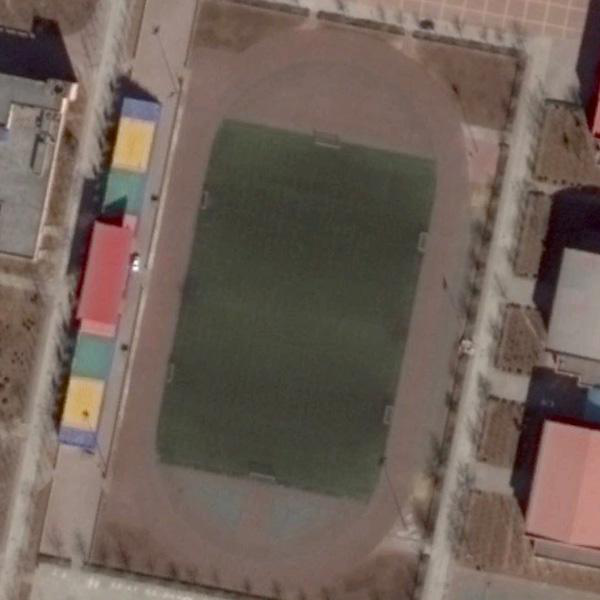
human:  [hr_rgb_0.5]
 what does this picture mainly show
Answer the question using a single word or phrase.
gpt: playground